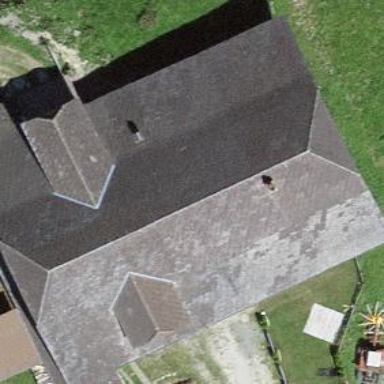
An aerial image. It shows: Farm building.